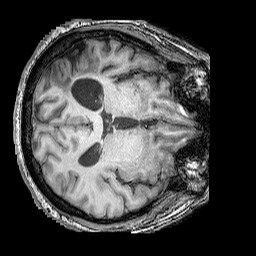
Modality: T1w
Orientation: axial
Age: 41
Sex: male
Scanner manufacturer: siemens
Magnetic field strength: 3 T
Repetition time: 2.25 s
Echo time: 0.00411 s